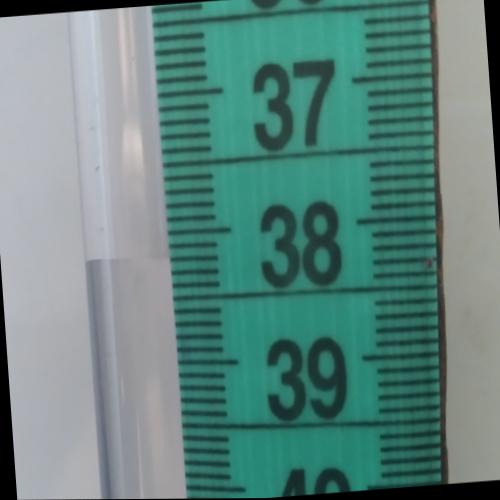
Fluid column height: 38.2 cm